九年级 · 度量几何学
(本题3分)(2022浙江杭州$cdot$九年级专题练习)为了测量河宽$AB$,某同学采用以下方法:如图,取一根标尺,把它横放,使$CD//AB$,并使点$B,D,O$和点$A,C,O$分别在同一条直线上,量得$CD=10$米,$OC=15$米,$OA=45$米,则河宽$AB=$米.
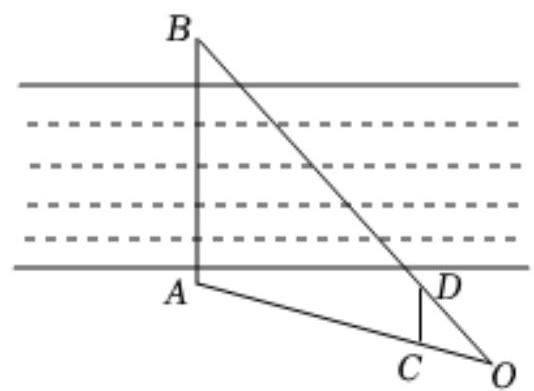
答案: 30
解析: 【分析】根据题意得到$triangleOCDsimtriangleOAB$,由该相似三角形的对应边成比例求得答案.【详解】解:$becauseCD//AB$,$thereforetriangleOCDsimtriangleOAB$.$thereforefrac{CD}{AB}=frac{OC}{OA}$,$becauseCD=10$米,$OC=15$米,$OA=45$米,$thereforefrac{10}{AB}=frac{15}{45}$,$thereforeAB=30$.故答案为:30.【点睛】本题主要考查了相似三角形的应用,解题的关键是判定相似三角形$triangleOCDsimtriangleOAB$.